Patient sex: M
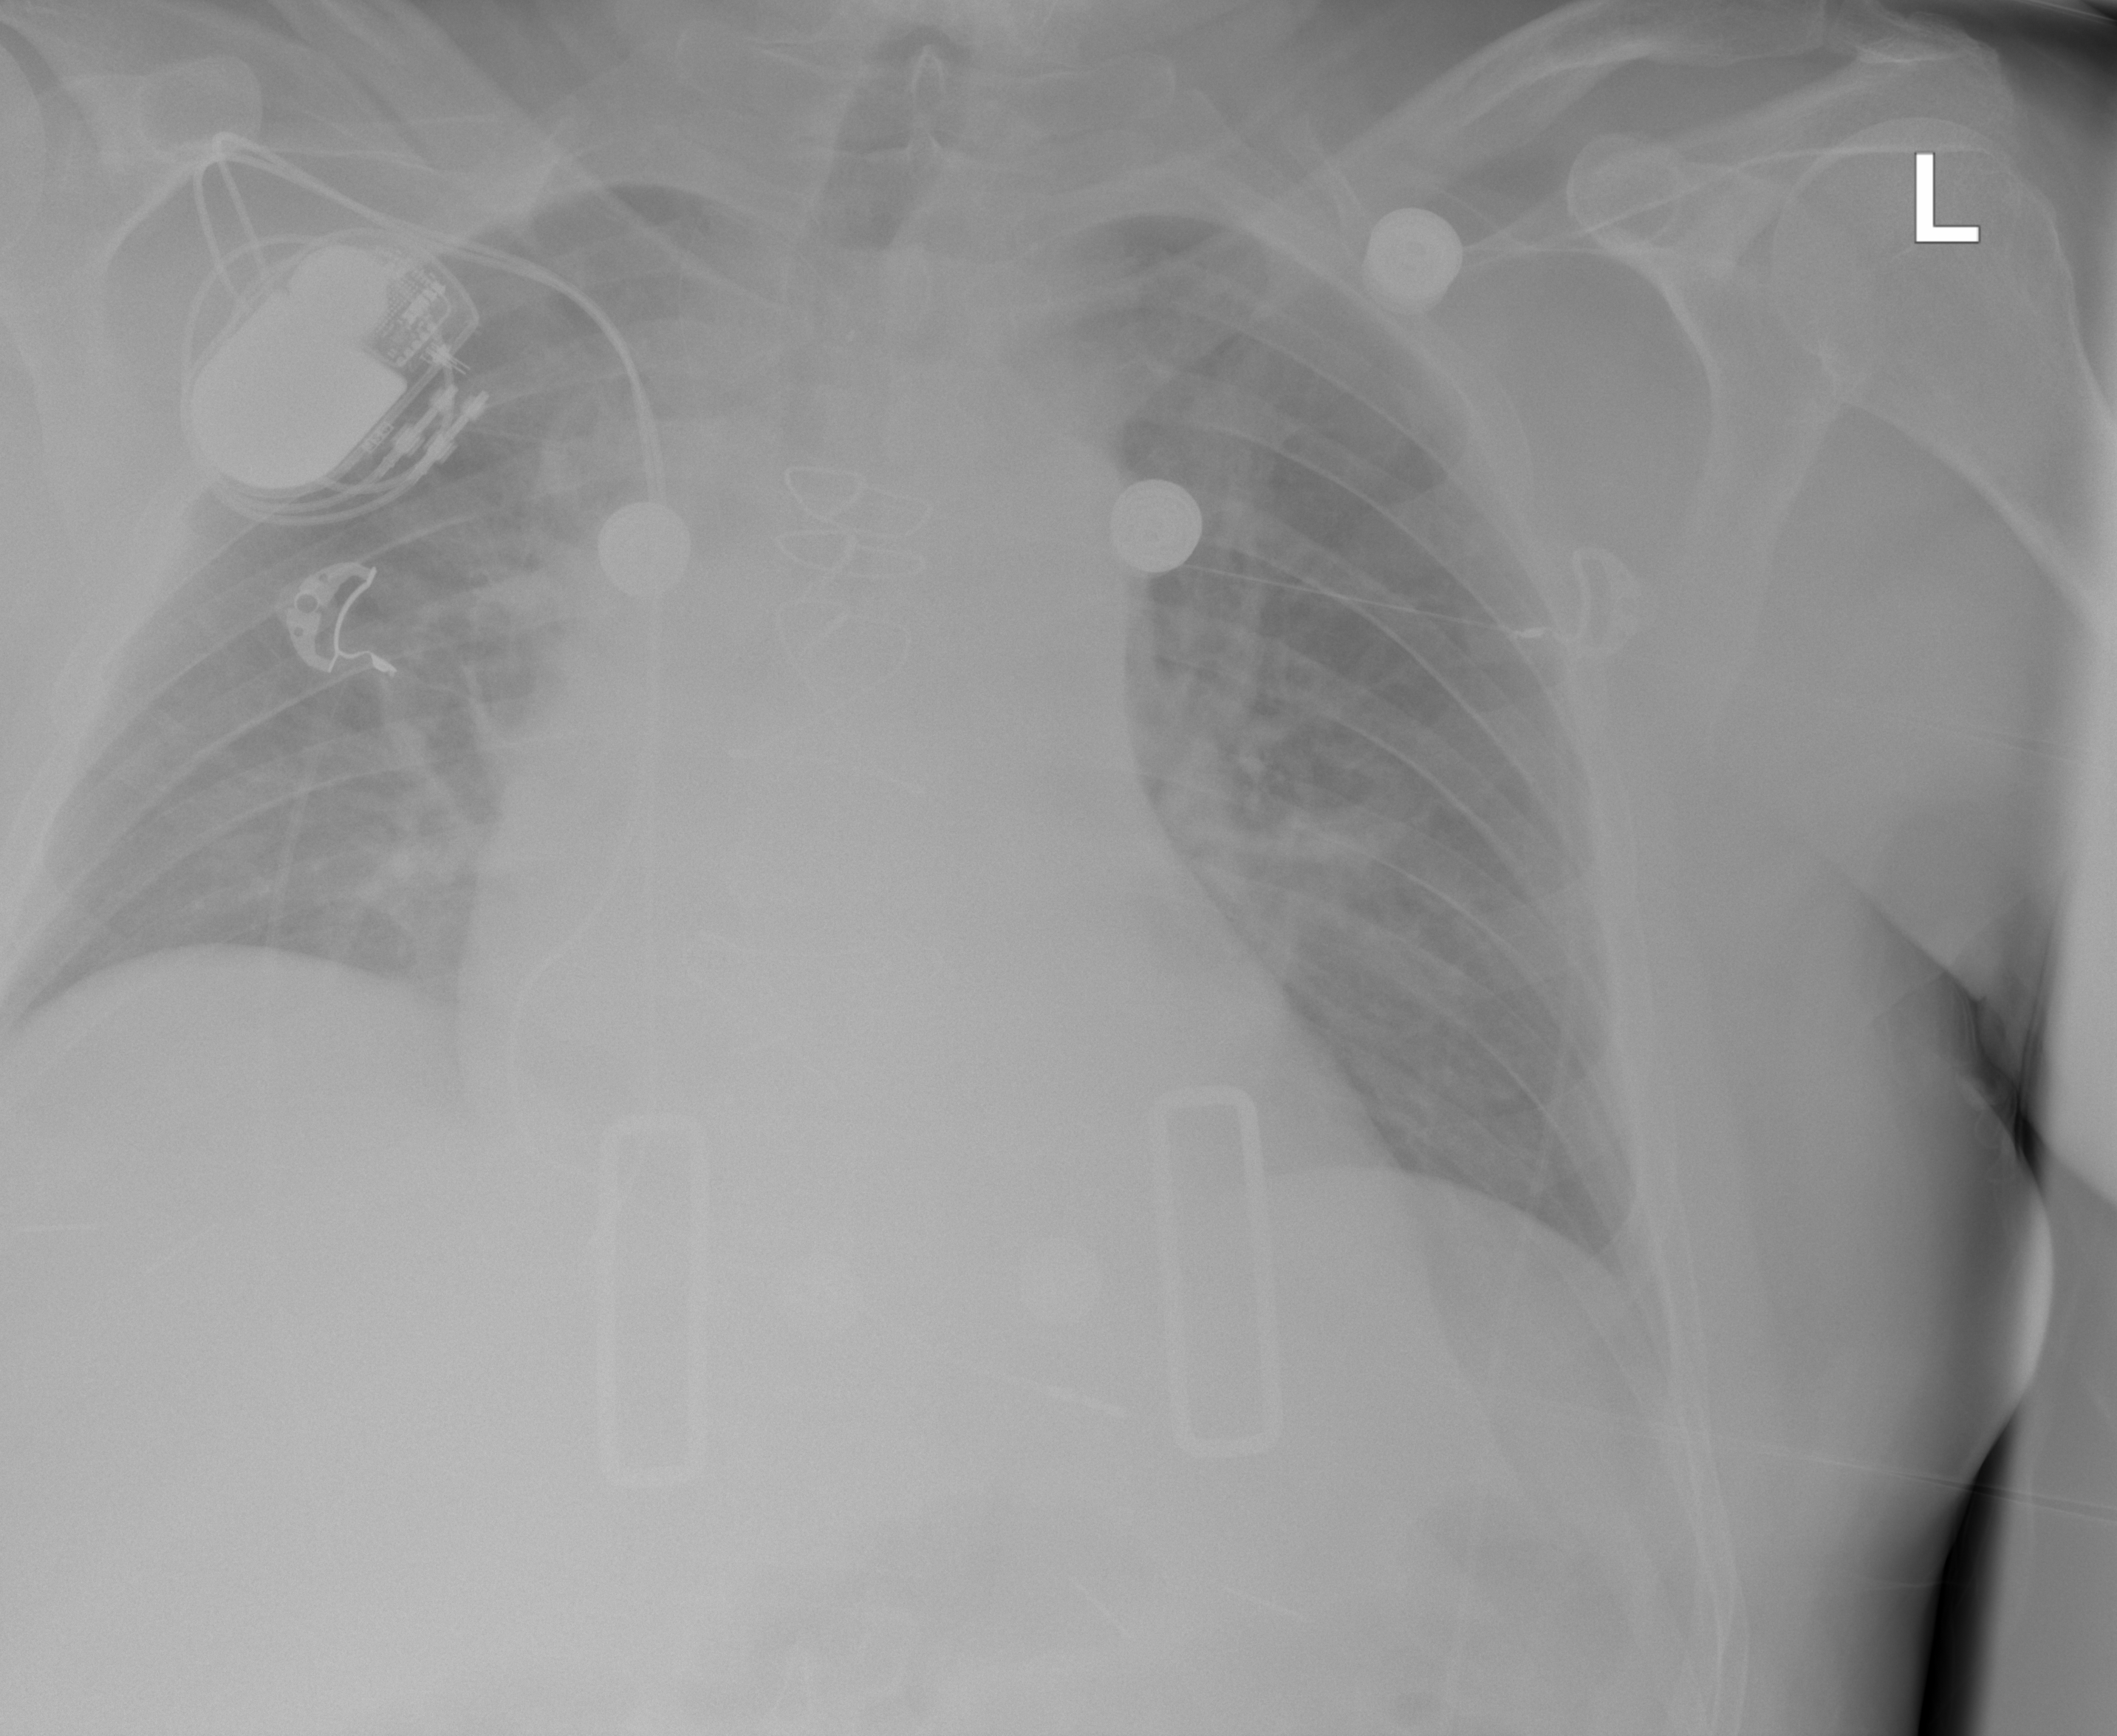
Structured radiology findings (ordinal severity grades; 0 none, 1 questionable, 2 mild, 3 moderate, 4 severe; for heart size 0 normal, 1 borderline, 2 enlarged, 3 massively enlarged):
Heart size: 2
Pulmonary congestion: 1
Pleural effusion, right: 0
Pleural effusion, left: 0
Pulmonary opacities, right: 0
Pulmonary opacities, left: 0
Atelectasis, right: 2
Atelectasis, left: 2